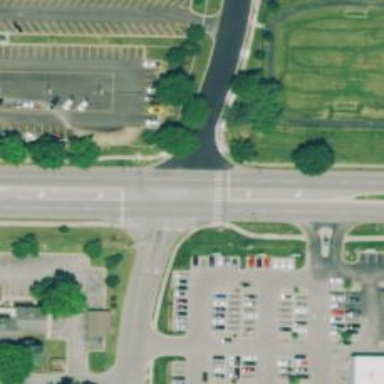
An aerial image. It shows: Crossing on the road.